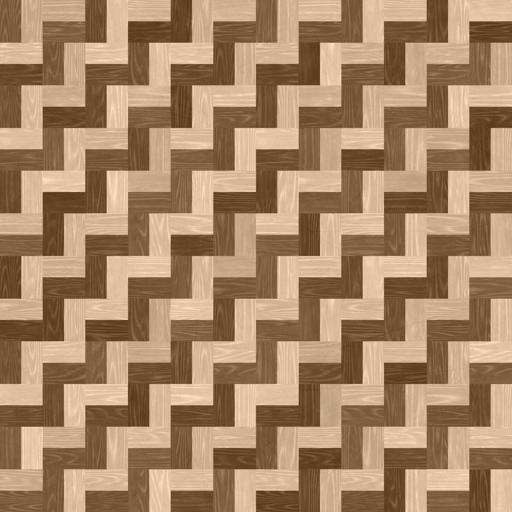
Tags: contrast floor flooring parquet pattern wood wooden